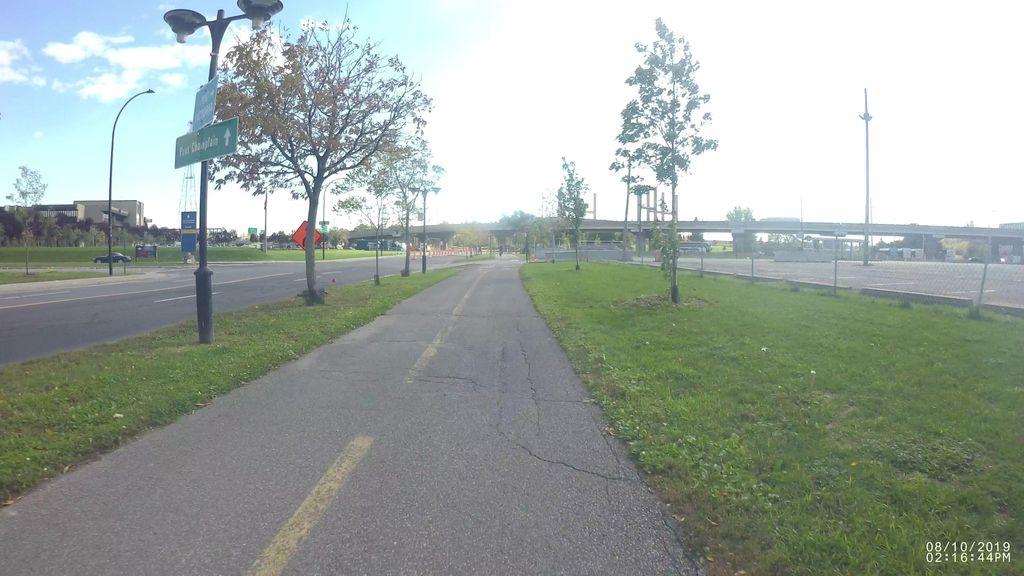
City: montreal